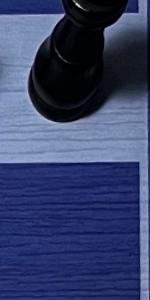
Label: Empty